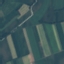
Land use / land cover class: AnnualCrop